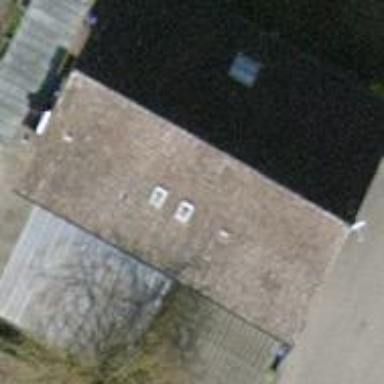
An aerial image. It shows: Building that is motel.